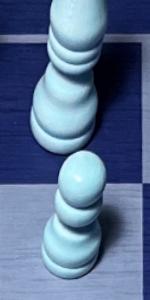
Label: Pawn_White